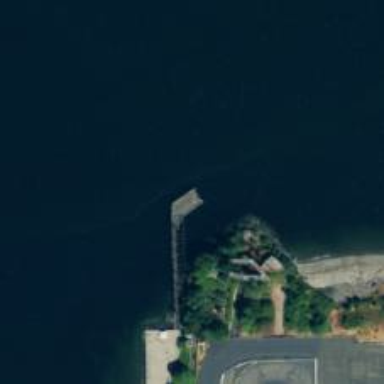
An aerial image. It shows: Man-made pier.